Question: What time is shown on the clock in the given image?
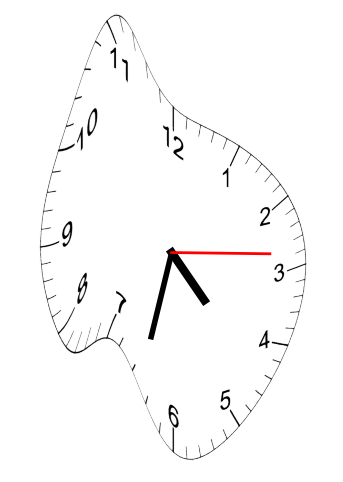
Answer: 04:32:14